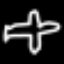
Label: airplane